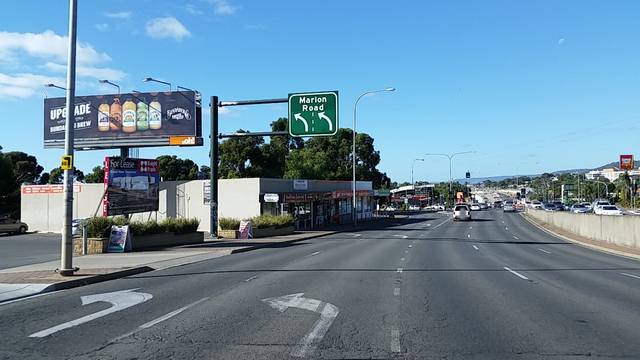
Region: Australia
Coordinates: -35.027, 138.558